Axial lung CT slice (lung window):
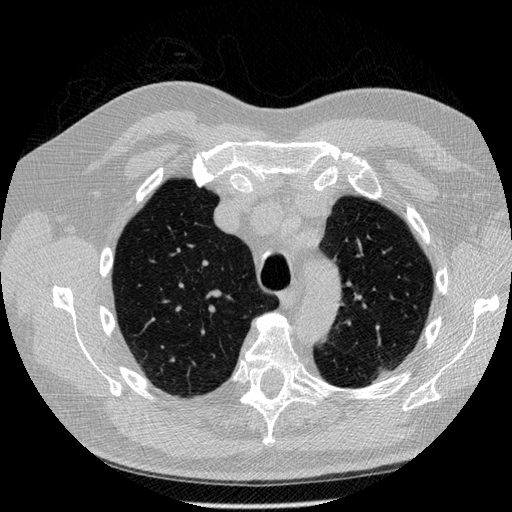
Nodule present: no